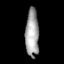
Tissue: lung
Cell type: Smooth muscle cells
Senescence score: 0.6805
Nuclear area (px): 633
Mean DAPI intensity: 161.537